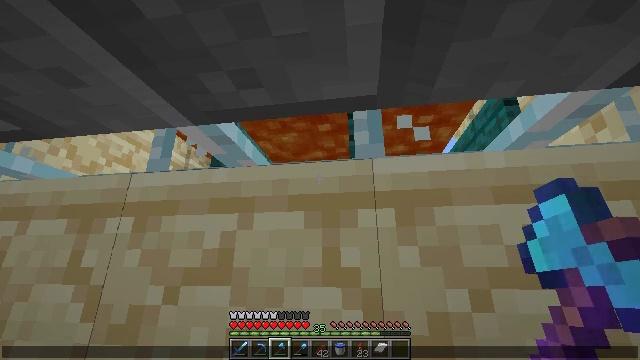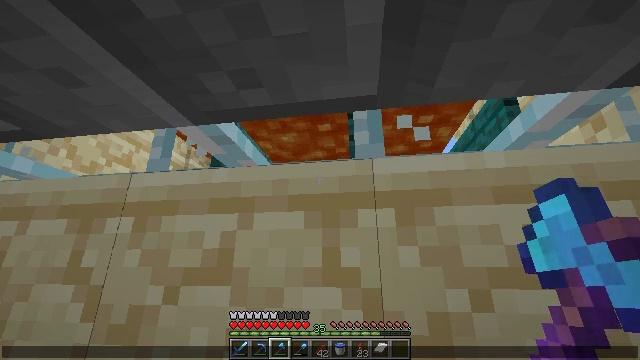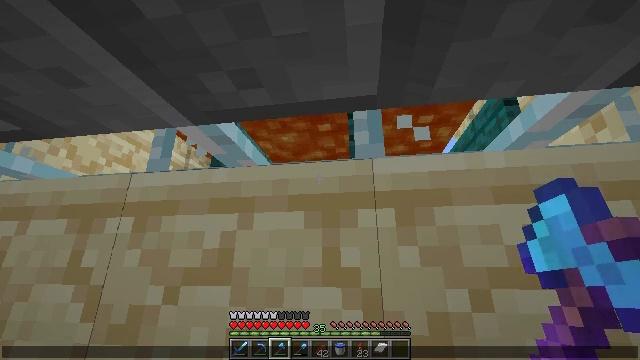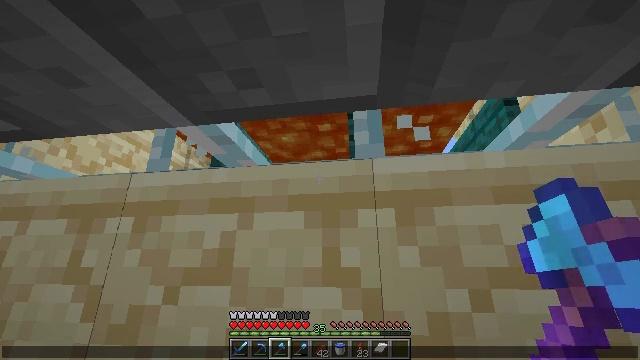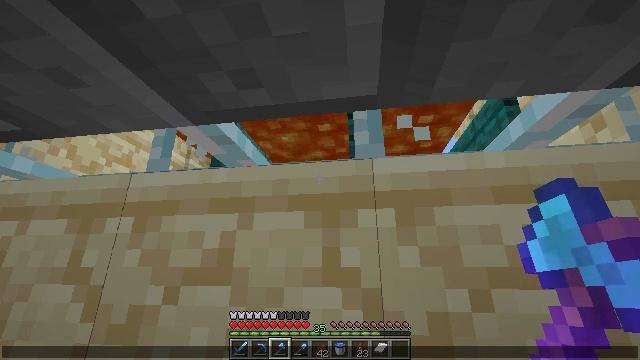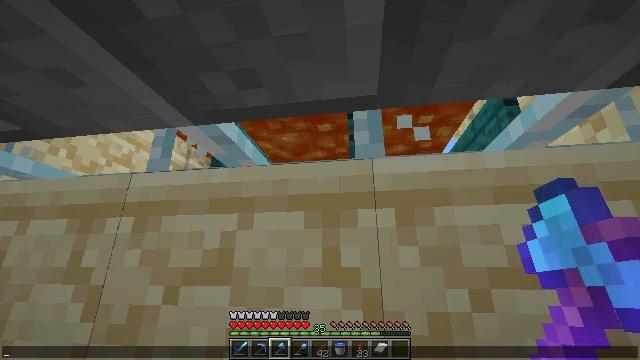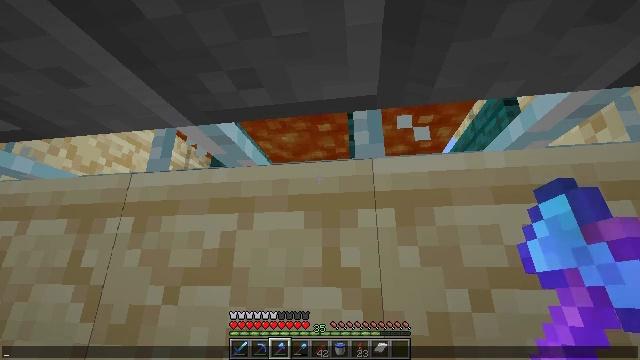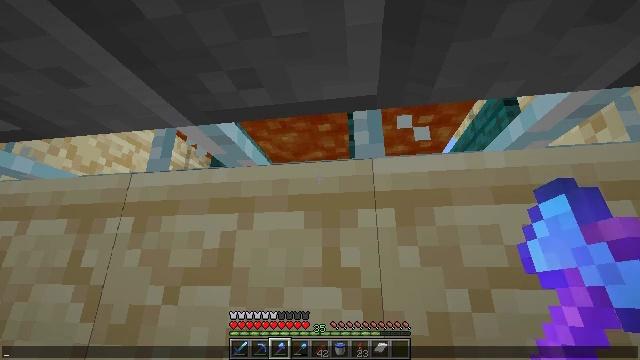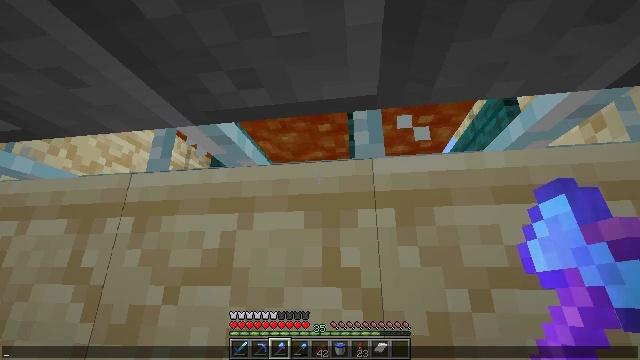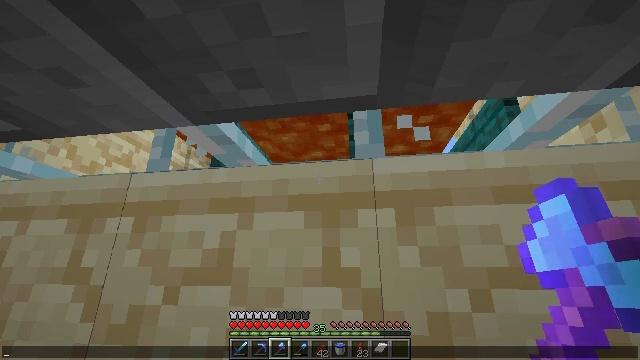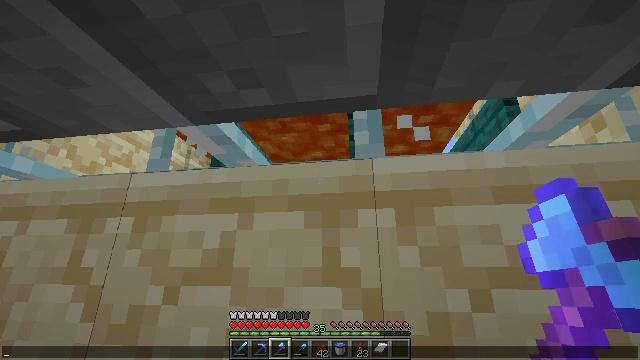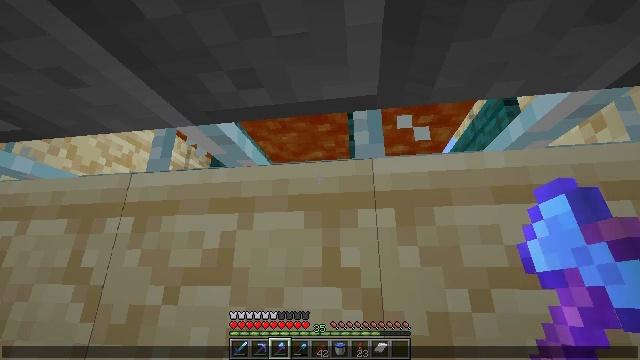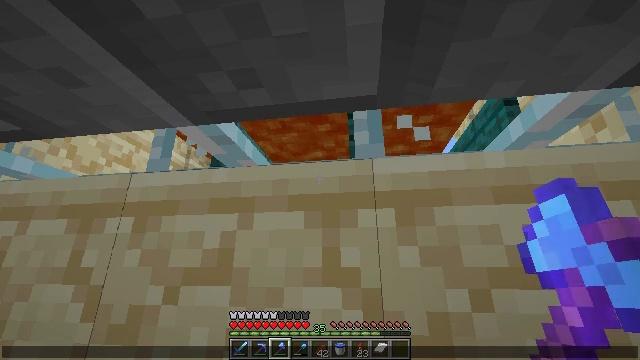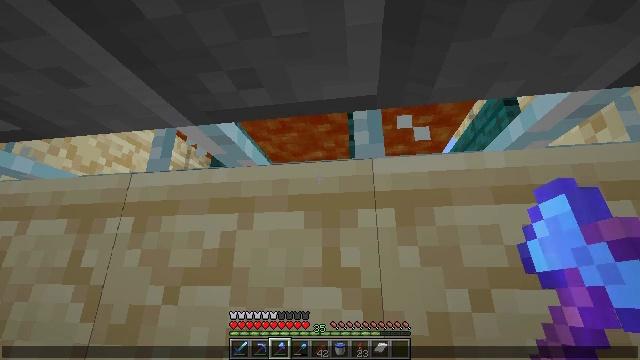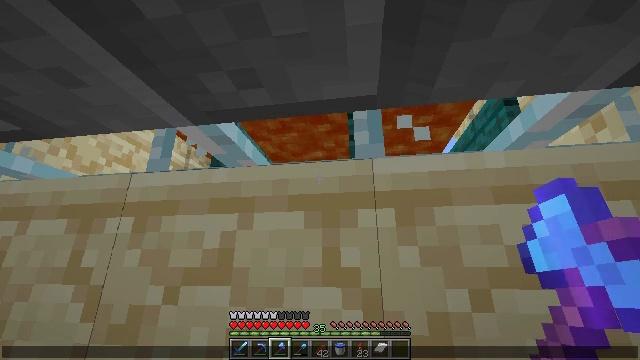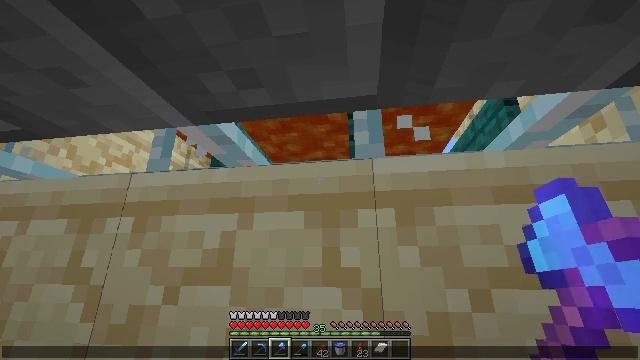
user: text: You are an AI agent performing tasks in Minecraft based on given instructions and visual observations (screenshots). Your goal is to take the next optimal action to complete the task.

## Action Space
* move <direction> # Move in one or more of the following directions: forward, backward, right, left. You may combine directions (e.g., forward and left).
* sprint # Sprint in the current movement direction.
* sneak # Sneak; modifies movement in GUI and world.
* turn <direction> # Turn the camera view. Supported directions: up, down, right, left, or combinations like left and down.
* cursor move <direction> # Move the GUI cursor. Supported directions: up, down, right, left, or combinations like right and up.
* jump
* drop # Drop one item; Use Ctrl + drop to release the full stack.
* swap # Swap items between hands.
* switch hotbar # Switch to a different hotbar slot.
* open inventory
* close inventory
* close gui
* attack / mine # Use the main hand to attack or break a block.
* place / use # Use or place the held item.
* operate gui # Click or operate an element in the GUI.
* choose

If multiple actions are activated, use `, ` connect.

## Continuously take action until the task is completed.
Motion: motion action
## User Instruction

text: Break the warped fence to collect it.
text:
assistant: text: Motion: no_op
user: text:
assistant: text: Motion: no_op
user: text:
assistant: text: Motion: no_op
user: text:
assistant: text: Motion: no_op
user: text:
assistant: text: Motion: no_op
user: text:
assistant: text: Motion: no_op
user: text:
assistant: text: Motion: no_op
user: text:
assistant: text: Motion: no_op
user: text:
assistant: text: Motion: no_op
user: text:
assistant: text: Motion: no_op
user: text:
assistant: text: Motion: no_op
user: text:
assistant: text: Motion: no_op
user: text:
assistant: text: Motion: no_op
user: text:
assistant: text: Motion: no_op
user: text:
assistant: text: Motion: no_op
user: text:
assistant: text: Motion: no_op
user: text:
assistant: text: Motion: no_op
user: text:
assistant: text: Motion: no_op
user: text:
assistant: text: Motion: no_op
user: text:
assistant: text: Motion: no_op
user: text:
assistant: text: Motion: no_op
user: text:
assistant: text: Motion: no_op
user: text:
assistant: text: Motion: no_op
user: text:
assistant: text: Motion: no_op
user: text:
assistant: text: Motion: no_op
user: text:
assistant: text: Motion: no_op
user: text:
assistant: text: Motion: no_op
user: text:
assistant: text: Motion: no_op
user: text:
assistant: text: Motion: no_op
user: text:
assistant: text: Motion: no_op